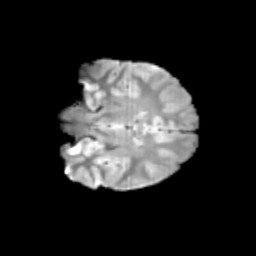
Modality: T2w
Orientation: coronal
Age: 13
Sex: male
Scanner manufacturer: siemens
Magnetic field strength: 3 T
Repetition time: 3.8 s
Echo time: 0.07 s